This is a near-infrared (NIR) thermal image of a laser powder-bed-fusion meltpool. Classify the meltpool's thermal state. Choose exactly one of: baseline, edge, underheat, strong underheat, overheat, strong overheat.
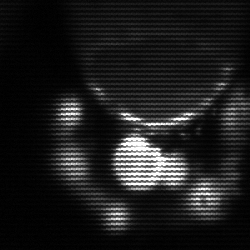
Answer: edge